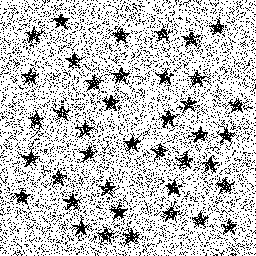
Squares: 0
Triangles: 0
Stars: 40
Total shapes: 40